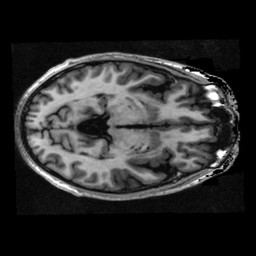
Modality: T1w
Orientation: axial